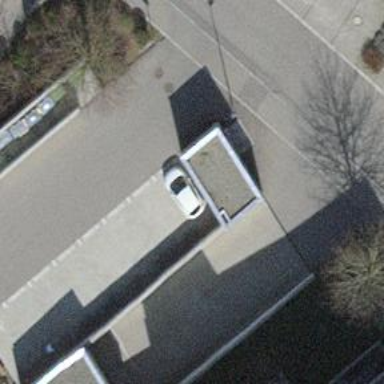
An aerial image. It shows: Minor distribution power substation.